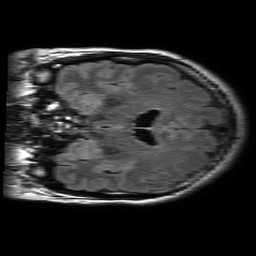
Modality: FLAIR
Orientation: coronal
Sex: female
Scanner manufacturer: philips
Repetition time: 11 s
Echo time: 0.125 s